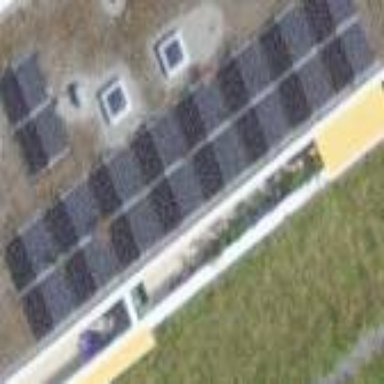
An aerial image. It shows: Solar power generator.